Question: Count the number of objects in the diagram.
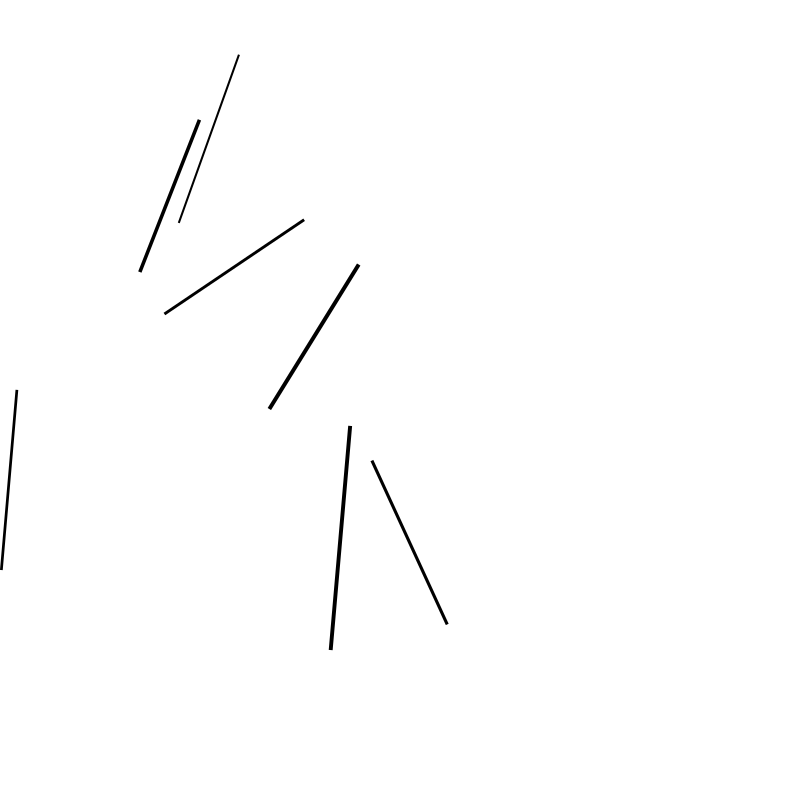
Answer: 7